Question: I have a problem with the waveOut interface. I want to write a simple class structure where i have a class AudioStream that makes it very simple to have audio output. I have a constructor that takes the following arguments:
AudioStream32(int sampleRate, int sampleSize, bool stereo, int bufferSize)
(sampleSize is the size of the samples in bytes, the rest is hopefully self-explanatory)
The idea is that I initialize the AudioStream once and then call setSample(float sample) to set the audio stream. The class is in a beginning phase, so only double buffering and mono sound is currently implemented.
In the setSample method, I convert the float sample to an unsigned int in the range 0 to 2^(8*sampleSize), and then convert that unsigned int to unsigned char's. I could as well use the unsigned int directly, but that way I could not reuse the code I use for other sampleSizes. Code:
'''
void AudioStream32::setSample(float sample)
{
unsigned int discreteSample = 1 + mid + ((float)mid * sample);
for (unsigned int i = 0; i < sampleSize; i++)
{
data[pointr++] = (char)(discreteSample & 255);
discreteSample = discreteSample >> 8;
// (same as dividing by 256)
}
//... Non-relevant code that makes sure the buffer is sent to the audio device
'''
mid is an unsigned int that has been assigned the value (1 << (sampleSize * 8 - 1)) - 1
(which is just a faster way of doing 2^(sampleSize * 8 - 1))
So when sampleSize is 1, this will evaluate to 127 and when sampleSize is 2, to 32767 (or, in general, about half of the maximum value).
This works fine when I use 1 as sampleSize (so, when I use a single character as sample). However, when I use 2 as sampleSize (or 2 bytes or a short int as the size of a sample), I get really weird results.
I try to stream a simple sinewave. When I use 1 as sampleSize I indeed get a sine wave as waveform. However, when I use 2 as sampleSize, I get the following weird waveform:

I recorded the waveform in Audacity via a minijack cable connecting audio out and mic in, and it's recorded as a 32 bit float stream. The output is in fact a 16 bit int stream.
This seems to indicate an overflow problem, or a problem with converting between unsigned and signed ints or chars. More weird behavior occurs: scaling (or changing the volume, whatever you call it) the sample I send to the setSample method doesn't seem to matter, except when I set it to 0 or very close to zero (0.0001 still yields the same waveform, 0.00001 yields silence).
A very weird thing is, that when I try to divide by 512 instead of 256 (that is, changing ">> 8" to ">> 9" in the setSample method), it all seems to work (including changing the sound). The sound is weaker than when I use 1 as sampleSize though, so it still seems that this is not the right way to do it.
It's a shame that I can't compare the samples I write to the sound device to the output of the sound device in a simple way. That way, I could at least figure out if the problem is in the byte formatting or in the conversions I do.
Does anyone have any idea what is going on?
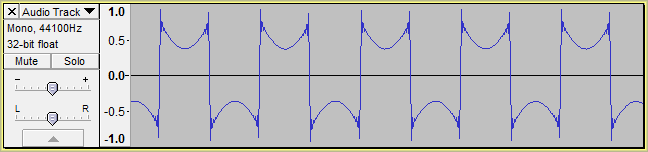
Answer: This looks like a sine wave with it's values inverted. In other words if you adjusted the positives values from 1 to .5 to 0 to -.5, and negatives fom -1 to -.5 to 0 to .5 you'd have a sine wave.